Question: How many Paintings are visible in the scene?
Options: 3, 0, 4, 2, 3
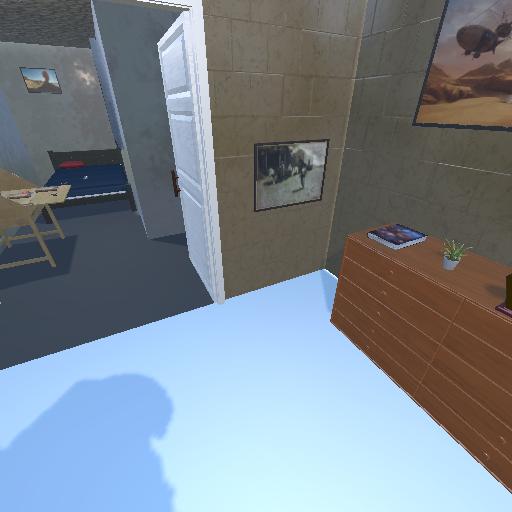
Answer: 3